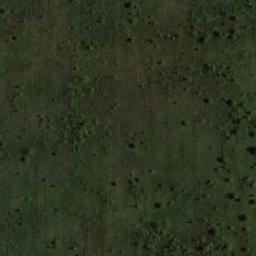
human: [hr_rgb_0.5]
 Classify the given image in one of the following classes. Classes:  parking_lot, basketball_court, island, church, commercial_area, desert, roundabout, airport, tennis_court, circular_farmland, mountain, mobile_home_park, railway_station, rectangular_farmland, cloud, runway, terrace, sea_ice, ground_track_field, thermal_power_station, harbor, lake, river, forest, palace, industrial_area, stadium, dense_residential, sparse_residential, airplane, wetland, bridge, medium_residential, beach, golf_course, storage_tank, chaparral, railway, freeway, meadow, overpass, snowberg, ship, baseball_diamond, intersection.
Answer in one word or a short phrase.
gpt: meadow